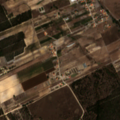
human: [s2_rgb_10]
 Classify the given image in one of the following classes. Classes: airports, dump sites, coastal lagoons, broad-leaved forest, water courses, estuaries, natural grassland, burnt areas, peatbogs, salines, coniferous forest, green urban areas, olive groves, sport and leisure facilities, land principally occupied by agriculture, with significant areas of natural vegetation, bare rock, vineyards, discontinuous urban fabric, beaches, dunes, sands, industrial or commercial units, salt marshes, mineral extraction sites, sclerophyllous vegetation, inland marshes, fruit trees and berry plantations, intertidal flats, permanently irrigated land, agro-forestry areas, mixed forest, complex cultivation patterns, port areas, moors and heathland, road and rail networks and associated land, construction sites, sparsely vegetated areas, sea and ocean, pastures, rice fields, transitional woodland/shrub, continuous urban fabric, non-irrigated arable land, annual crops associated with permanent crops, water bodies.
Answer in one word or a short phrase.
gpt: non-irrigated arable land, pastures, complex cultivation patterns, broad-leaved forest, transitional woodland/shrub